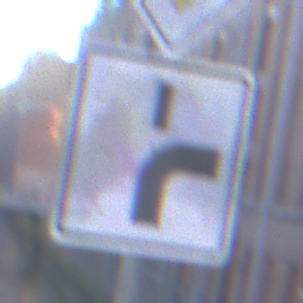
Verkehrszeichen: VerlaufVorfahrtsstrasse8
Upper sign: Vorfahrtsstrasse
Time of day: SunriseSunset
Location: Outdoor (Urban)
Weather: Clear
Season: NotSpecified
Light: Natural